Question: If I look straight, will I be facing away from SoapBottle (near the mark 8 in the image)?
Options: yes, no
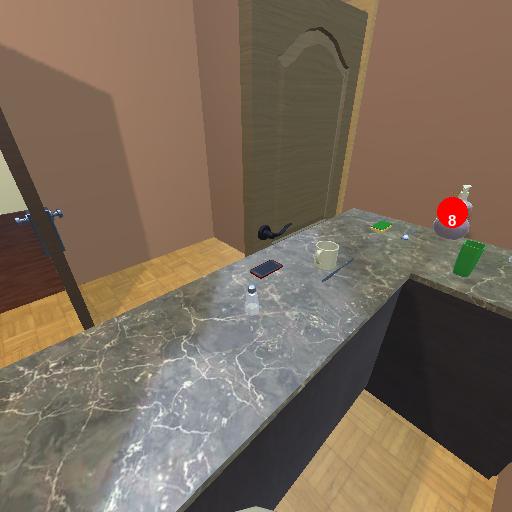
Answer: yes